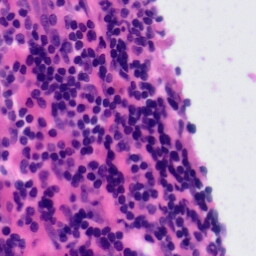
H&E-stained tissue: Tonsil